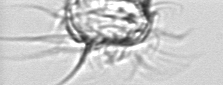
Label: Leegaardiella_ovalis